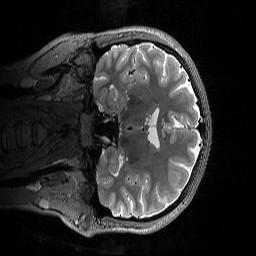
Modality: T2w
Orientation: coronal
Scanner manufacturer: siemens
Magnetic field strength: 3 T
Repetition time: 3.2 s
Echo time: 0.565 s